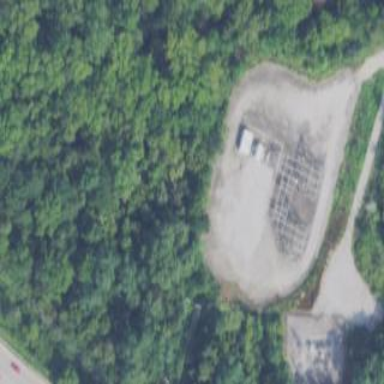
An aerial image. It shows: Power substation.